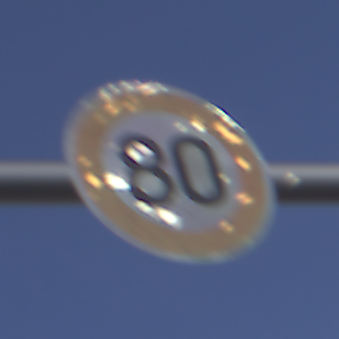
Verkehrszeichen: Geschwindigkeit80
Umgebung: Outdoor, RoadRail
Tageszeit: MorningAfternoon
Wetter: PartlyCloudy
Licht: Natural
Jahreszeit: NotSpecified
Kontrast: HighContrast